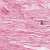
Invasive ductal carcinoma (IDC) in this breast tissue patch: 0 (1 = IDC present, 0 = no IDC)